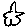
Label: star